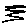
Label: zigzag